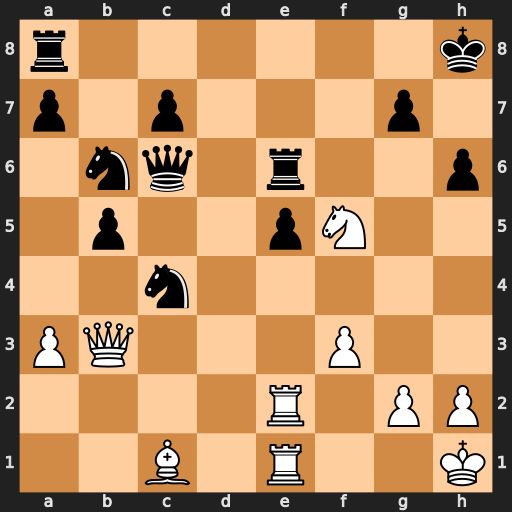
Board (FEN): r6k/p1p3p1/1nq1r2p/1p2pN2/2n5/PQ3P2/4R1PP/2B1R2K
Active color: w
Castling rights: -
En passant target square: -
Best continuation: Nd4 Qe8 Nxe6